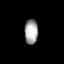
Tissue: lung
Cell type: Others
Senescence score: 0.5976
Nuclear area (px): 326
Mean DAPI intensity: 165.521